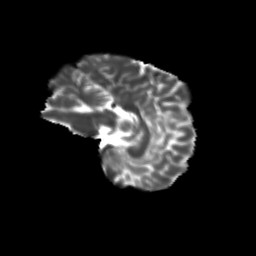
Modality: T2w
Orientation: sagittal
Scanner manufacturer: siemens
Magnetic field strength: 3 T
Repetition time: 9.2 s
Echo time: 0.084 s